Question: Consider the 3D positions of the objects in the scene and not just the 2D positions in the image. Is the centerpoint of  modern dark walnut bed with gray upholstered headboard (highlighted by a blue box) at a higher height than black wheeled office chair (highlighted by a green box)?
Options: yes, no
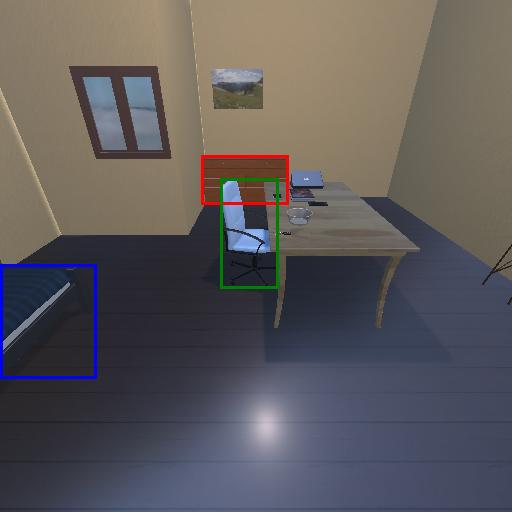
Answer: yes